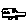
Label: car